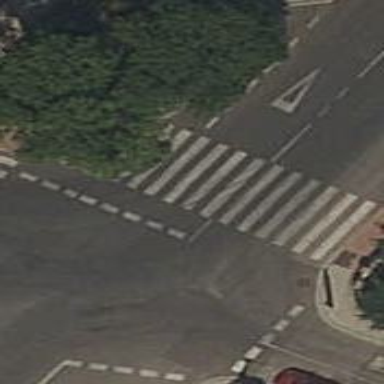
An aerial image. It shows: Zebra crossing on the road.